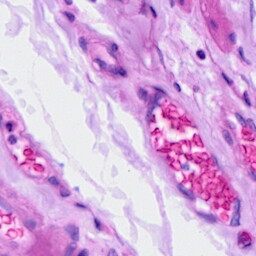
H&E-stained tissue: Ovarian